Question: I need to specify ticks formatter for each plot of several subplots:
'''
import numpy as np
import pylab as plt
import matplotlib.ticker as ticker
x = np.arange(10)
y = x
fig = plt.figure()
for i in [1, 2, 3]:
ax = fig.add_subplot(3, 1, i)
ax.plot(x, y)
ticks = ticker.FuncFormatter(lambda x, pos: '{}:{:g}'.format(i, x))
ax.xaxis.set_major_formatter(ticks)
plt.show()
'''
But only the last (bottom) fotmatter is used for all other plots. What I do wrong?

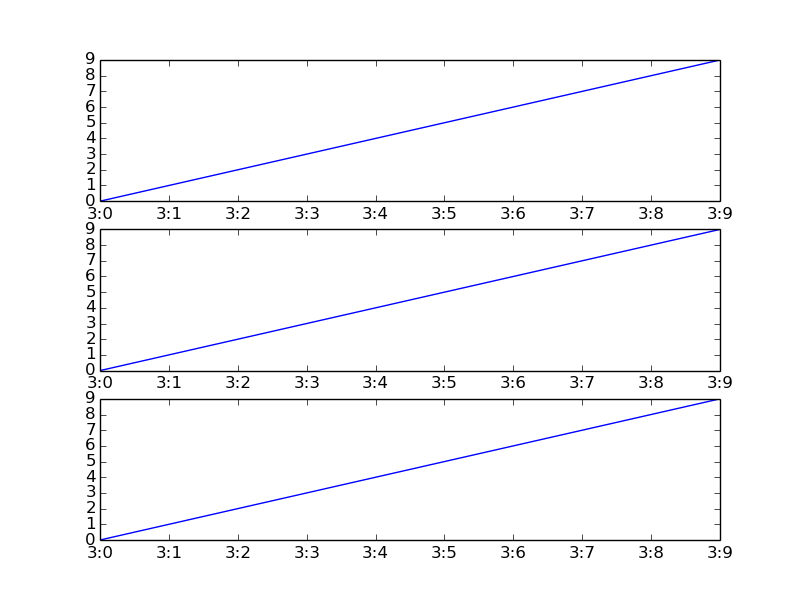
Answer: You can use a <URL> object as shown below.
I believe the problem with your original approach was that you were setting the 'Formatter' for each axis to the 'tick' variable and then overwriting it on the next iteration, as such all your graphs were using the 'tick' variable from the last iteration.
When you create 'Formatter' objects you have to have one for each subplot, in my code below it's not a problem because I don't assign the 'FormatStrFormatter' to a variable.
'''
import numpy as np
import pylab as plt
import matplotlib.ticker as ticker
x = np.arange(10)
y = x
fig, axes = plt.subplots(nrows=3, ncols=1)
for i, ax in enumerate(axes):
ax.plot(x, y)
ax.xaxis.set_major_formatter(ticker.FormatStrFormatter('{}:%d'.format(i+1)))
plt.show()
'''

### EDIT
Here is a version which uses the original 'FuncFormatter' formatter object. The 'map' method creates three separate ticker objects from their associated lambda functions. The 'for' loop iterates over both 'ax' and 'tick' to assign each subplot.
'''
import numpy as np
import pylab as plt
import matplotlib.ticker as ticker
x = np.arange(10)
y = x
fig, axes = plt.subplots(nrows=3, ncols=1)
def create_ticker(i):
# Create a FuncFormatter.
return ticker.FuncFormatter(lambda x, pos: '{}:{:g}'.format(i+1, x))
ticks = map(create_ticker, range(3))
for ax, tick in zip(axes, ticks):
ax.plot(x, y)
ax.xaxis.set_major_formatter(tick)
plt.show()
'''